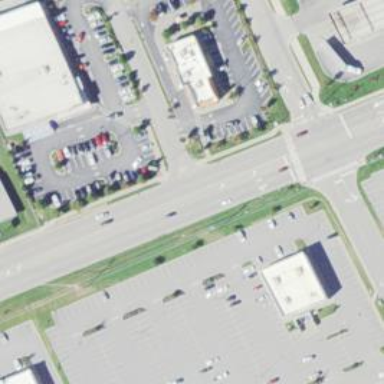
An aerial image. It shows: Primary highway with asphalt surface. There is sidewalk on the left.